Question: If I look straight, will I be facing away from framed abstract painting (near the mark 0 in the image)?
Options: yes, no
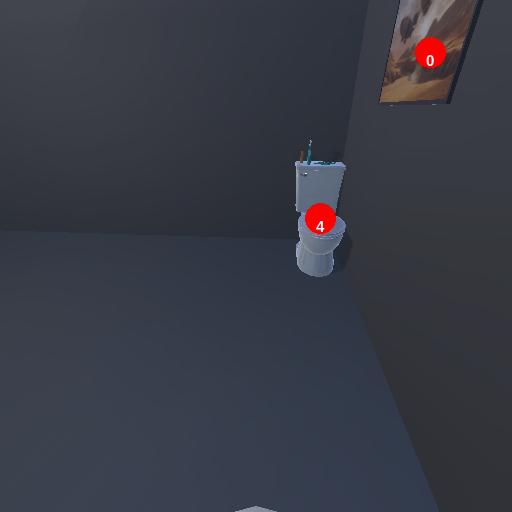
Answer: yes